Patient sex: M
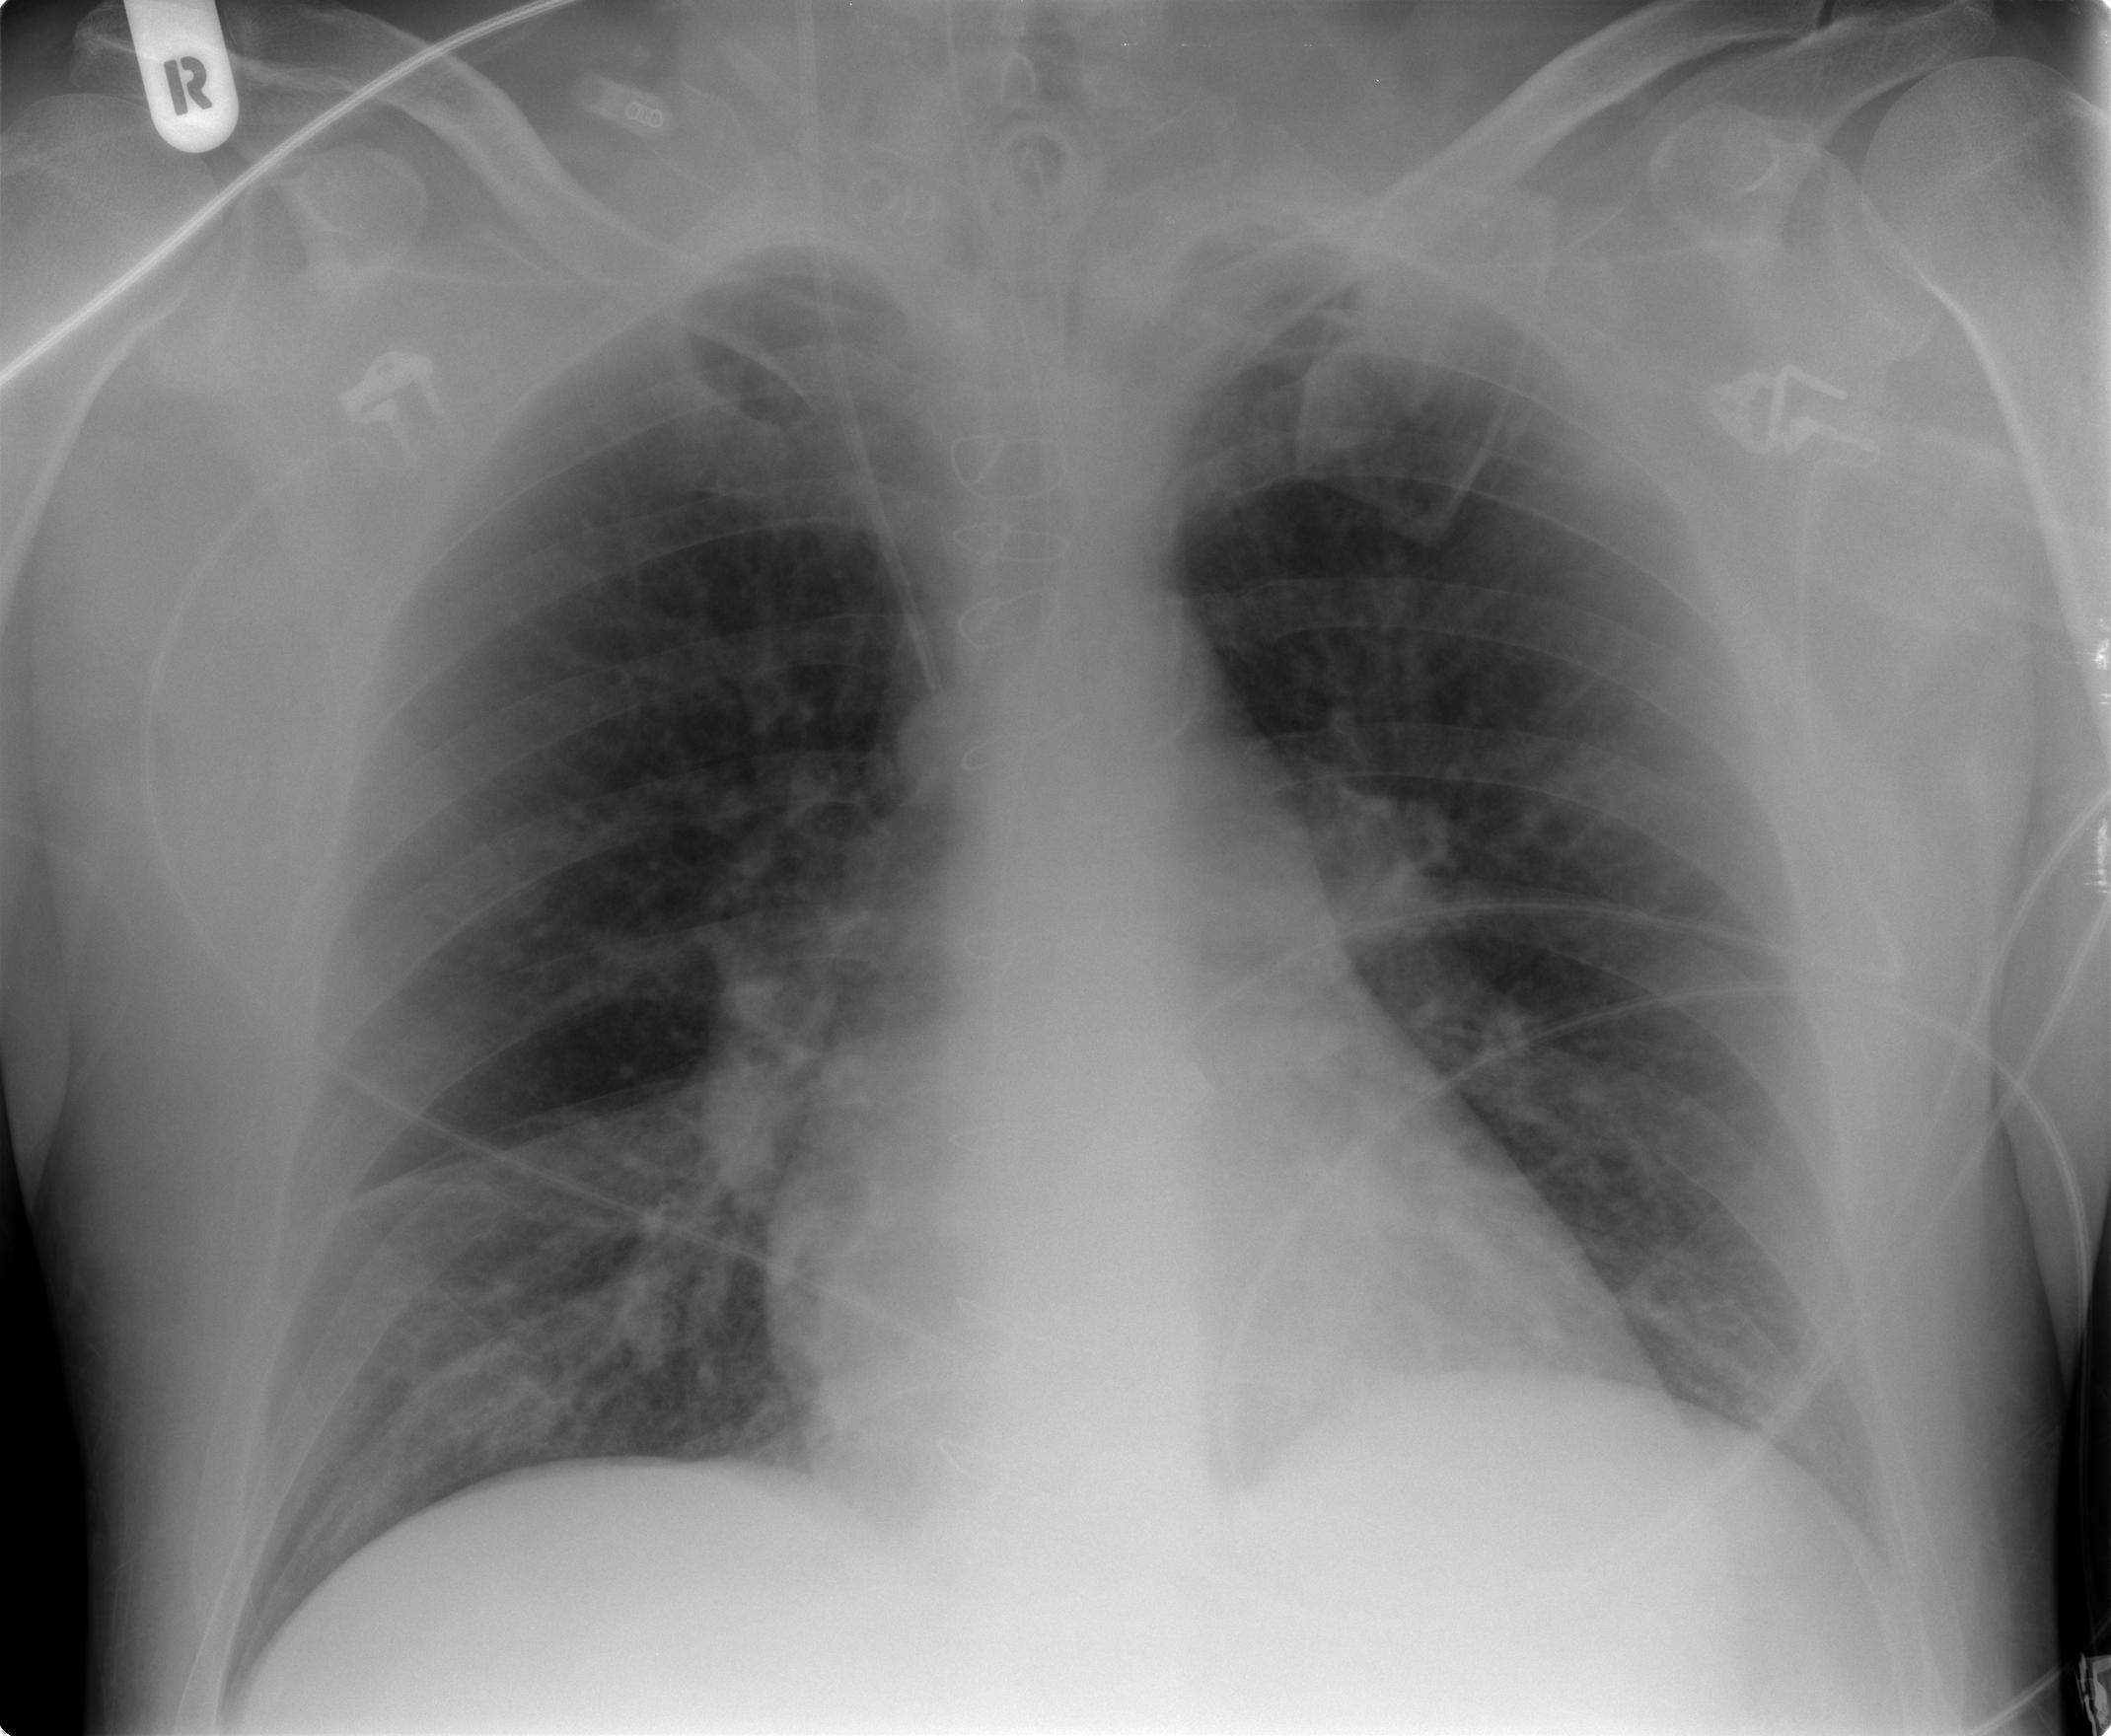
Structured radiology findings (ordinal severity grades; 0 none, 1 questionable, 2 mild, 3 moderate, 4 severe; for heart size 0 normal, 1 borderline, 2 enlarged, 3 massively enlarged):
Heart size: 0
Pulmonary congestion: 2
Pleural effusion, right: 0
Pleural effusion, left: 0
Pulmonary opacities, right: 2
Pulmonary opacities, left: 0
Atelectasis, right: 2
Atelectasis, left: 2